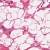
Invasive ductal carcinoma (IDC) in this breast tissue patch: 0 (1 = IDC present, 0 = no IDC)